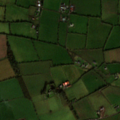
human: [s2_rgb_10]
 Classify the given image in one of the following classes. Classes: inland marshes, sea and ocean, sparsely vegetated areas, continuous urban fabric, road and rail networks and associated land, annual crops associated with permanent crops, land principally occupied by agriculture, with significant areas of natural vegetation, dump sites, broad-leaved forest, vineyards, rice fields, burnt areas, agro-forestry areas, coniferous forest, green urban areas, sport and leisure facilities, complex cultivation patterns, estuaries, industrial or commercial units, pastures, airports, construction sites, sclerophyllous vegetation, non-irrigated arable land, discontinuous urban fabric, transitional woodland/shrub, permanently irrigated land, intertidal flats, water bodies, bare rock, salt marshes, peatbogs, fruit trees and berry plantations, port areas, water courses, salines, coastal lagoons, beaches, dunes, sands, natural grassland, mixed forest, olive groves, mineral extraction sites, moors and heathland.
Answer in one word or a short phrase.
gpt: pastures